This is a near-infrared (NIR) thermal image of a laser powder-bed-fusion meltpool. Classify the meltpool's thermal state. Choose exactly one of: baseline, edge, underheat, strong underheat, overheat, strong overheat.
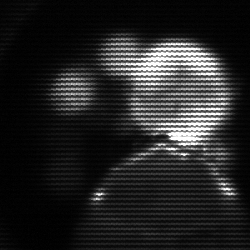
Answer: baseline